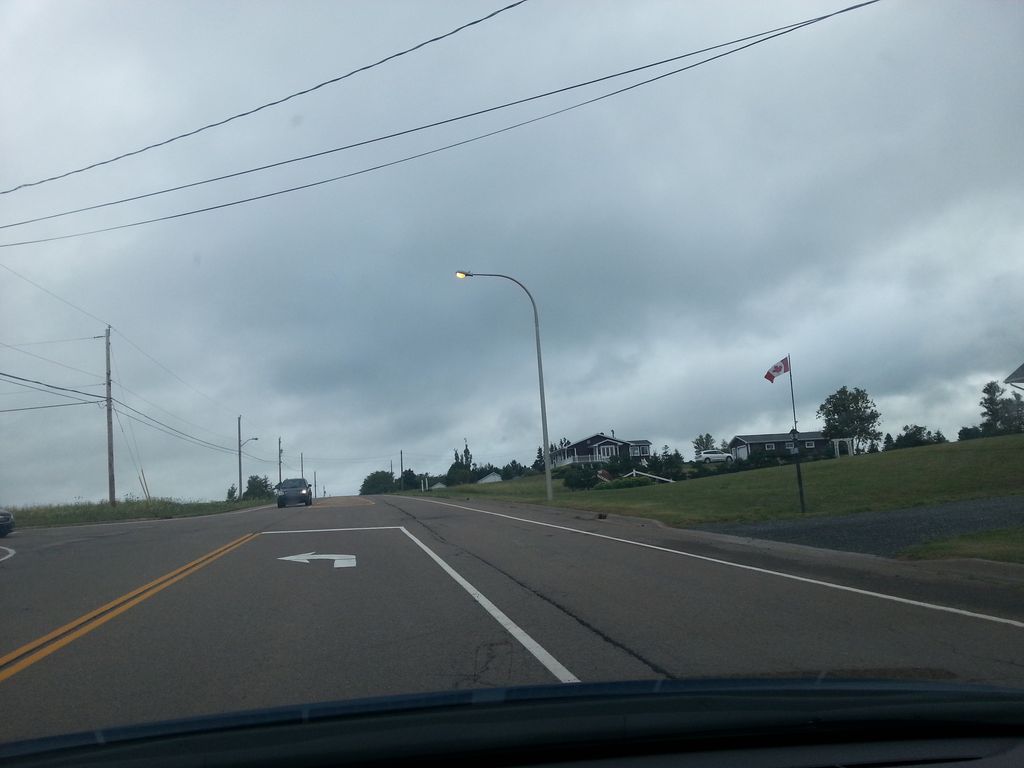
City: charlottetown